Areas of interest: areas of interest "Mei Lanfang Grand Theater (Ping'anli West Street)"
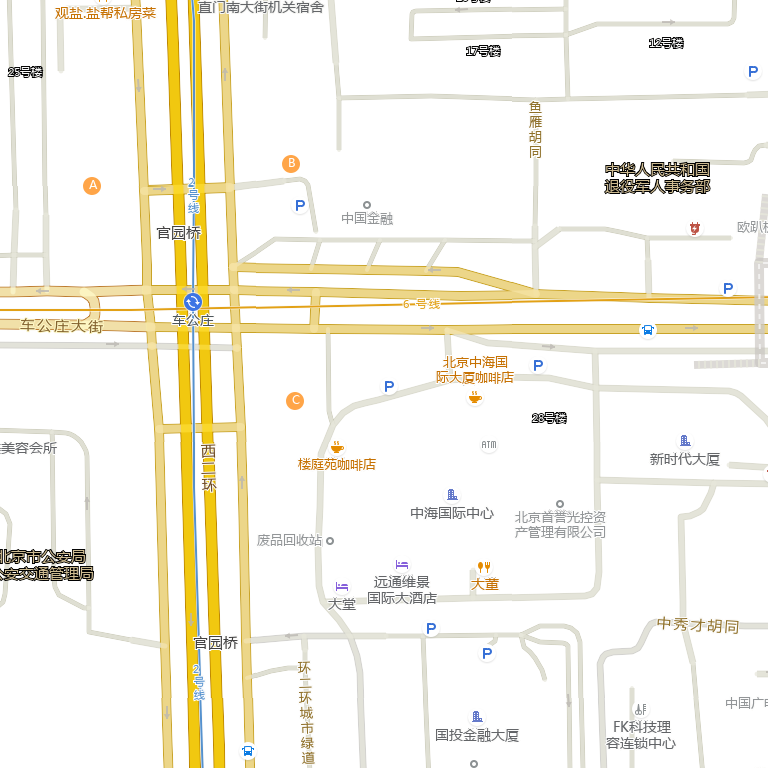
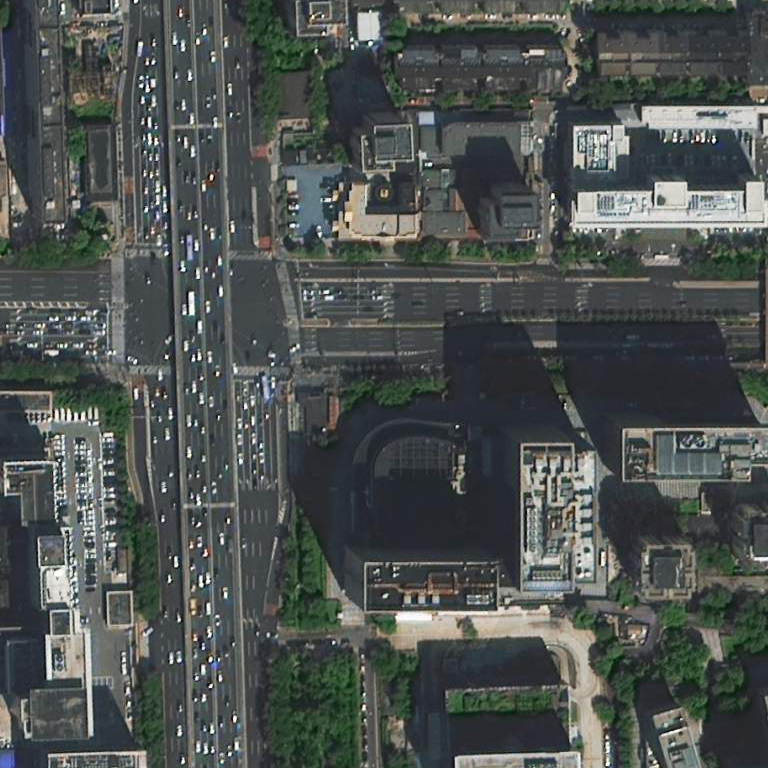